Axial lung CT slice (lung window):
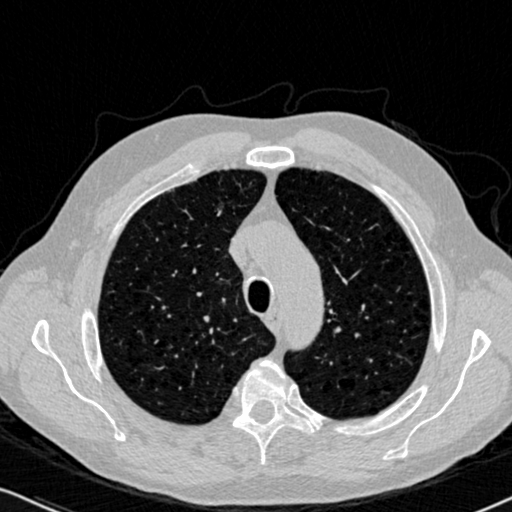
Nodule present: no